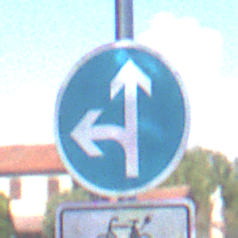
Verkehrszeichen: VorgeschriebeneFahrtrichtungGeradeausOderLinks
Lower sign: EinspurigeFahrzeugeFrei6
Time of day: MorningAfternoon
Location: Outdoor (Suburban)
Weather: PartlyCloudy
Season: NotSpecified
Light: Natural